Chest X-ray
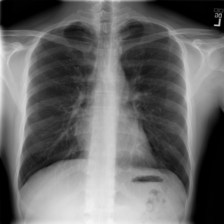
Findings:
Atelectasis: negative
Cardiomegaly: negative
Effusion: negative
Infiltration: negative
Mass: negative
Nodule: negative
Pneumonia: negative
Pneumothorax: negative
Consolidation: negative
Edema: negative
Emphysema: negative
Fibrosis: negative
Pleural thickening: negative
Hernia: negative